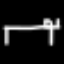
Label: bed